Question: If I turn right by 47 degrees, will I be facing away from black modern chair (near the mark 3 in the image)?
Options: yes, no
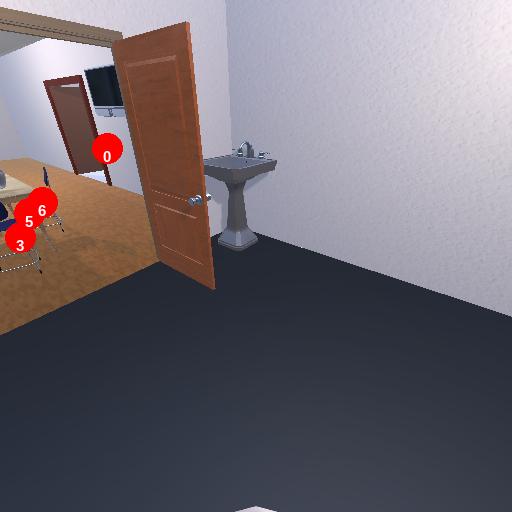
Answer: yes